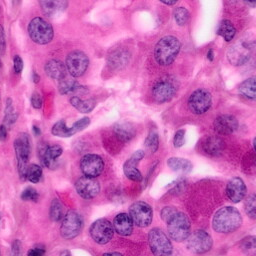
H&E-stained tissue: Pancreatic